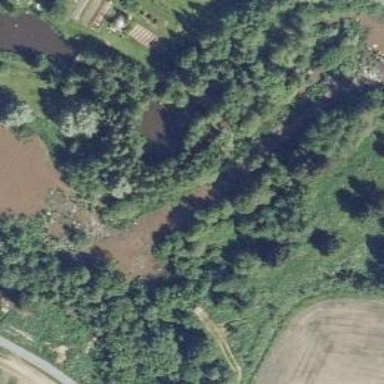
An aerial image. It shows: Rapids in the waterway.